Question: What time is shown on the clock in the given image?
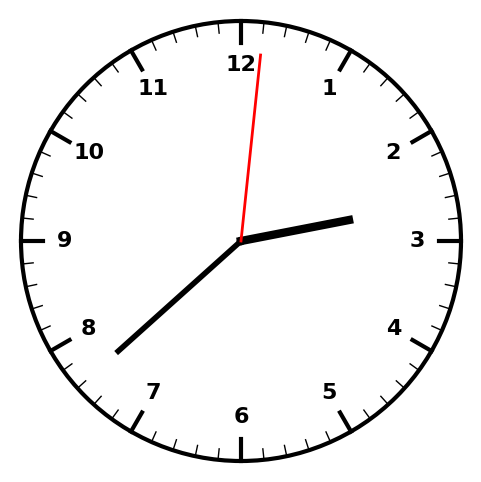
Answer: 02:38:01